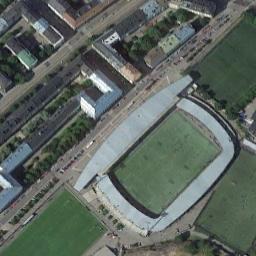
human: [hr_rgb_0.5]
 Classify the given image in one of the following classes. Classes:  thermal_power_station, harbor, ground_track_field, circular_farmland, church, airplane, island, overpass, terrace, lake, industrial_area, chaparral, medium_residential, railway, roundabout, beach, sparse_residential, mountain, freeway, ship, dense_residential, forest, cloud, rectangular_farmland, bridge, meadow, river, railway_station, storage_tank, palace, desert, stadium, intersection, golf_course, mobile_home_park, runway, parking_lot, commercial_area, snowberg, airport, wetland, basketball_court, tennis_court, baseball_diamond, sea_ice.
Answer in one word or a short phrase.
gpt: stadium